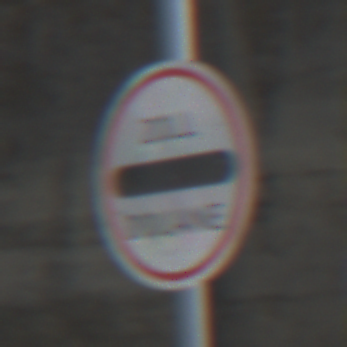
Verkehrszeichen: Zollstelle
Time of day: Midday
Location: Outdoor (Suburban)
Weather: Overcast
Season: NotSpecified
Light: Natural